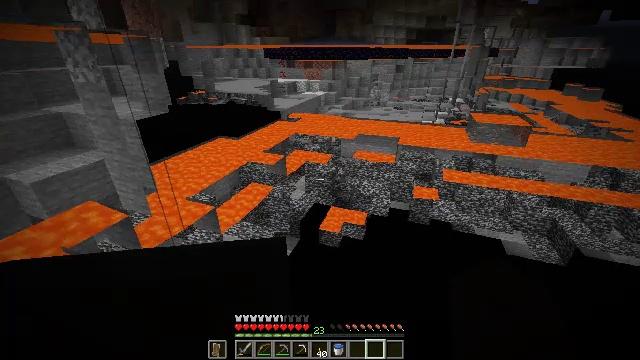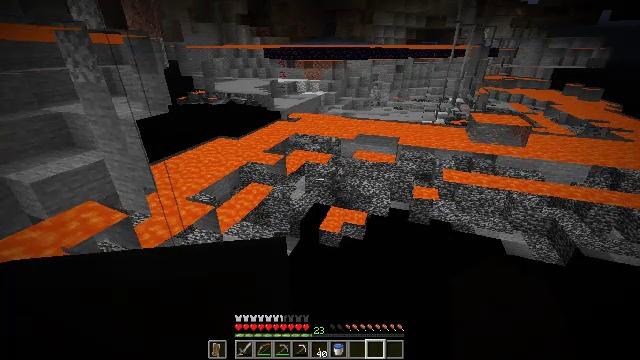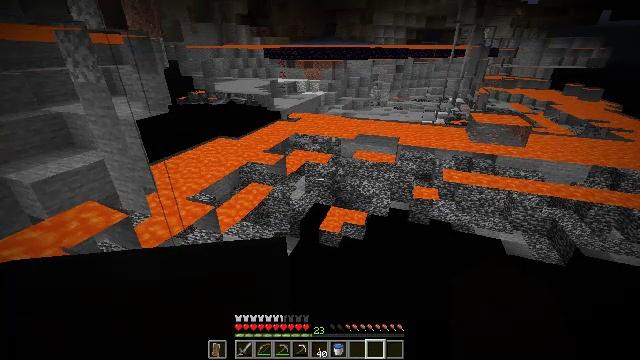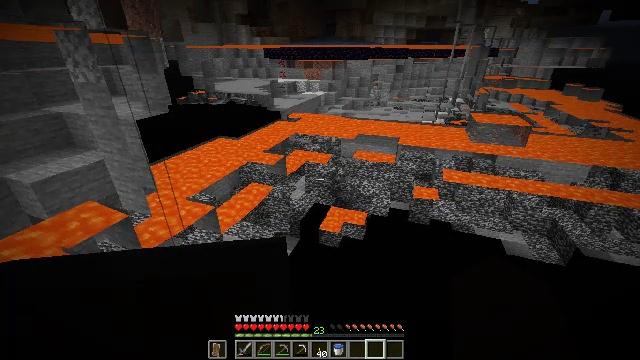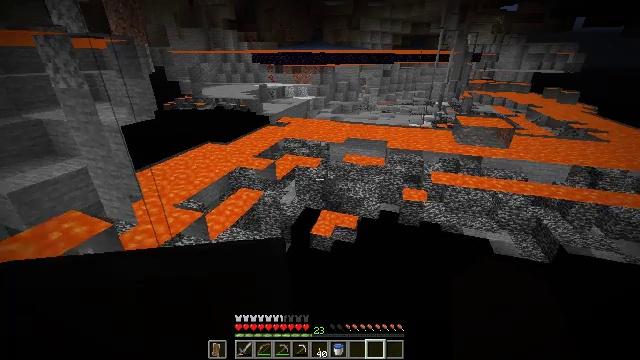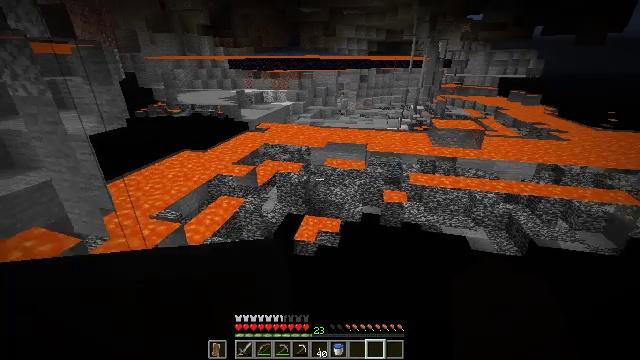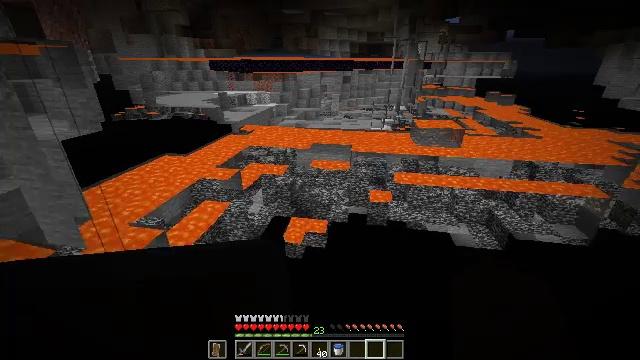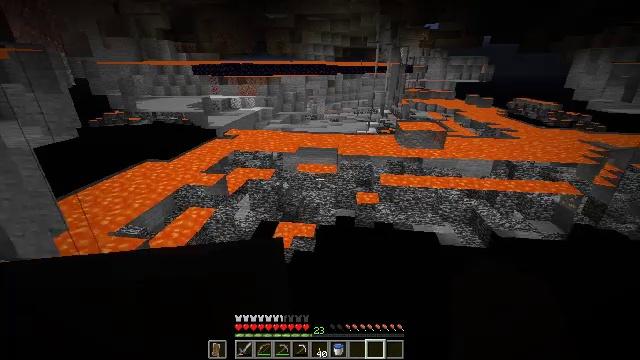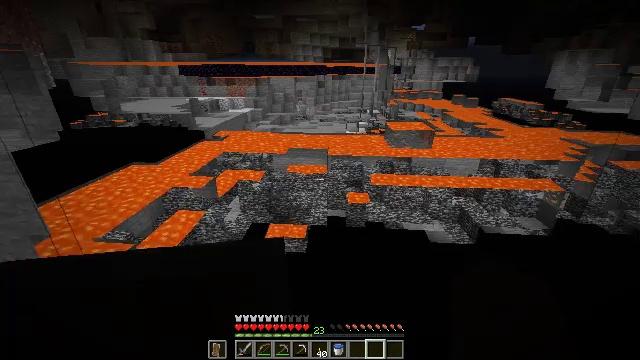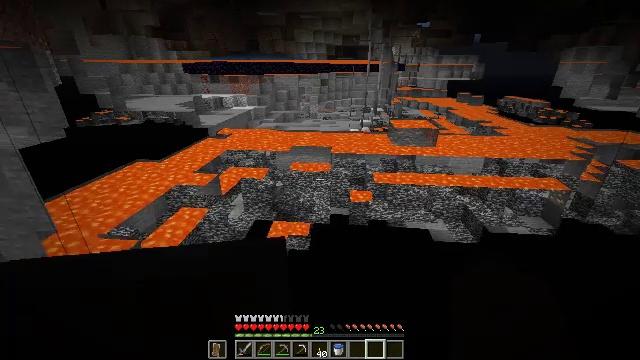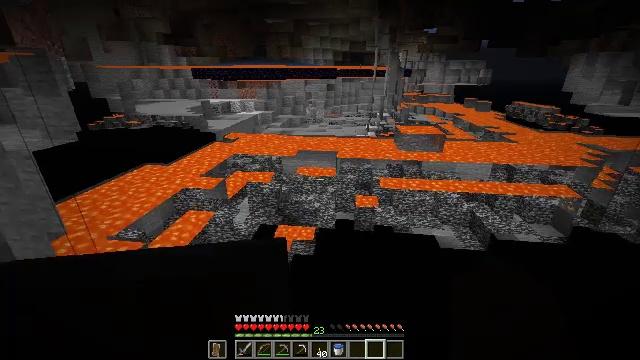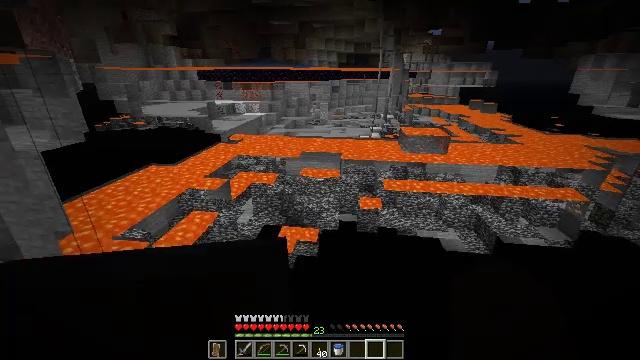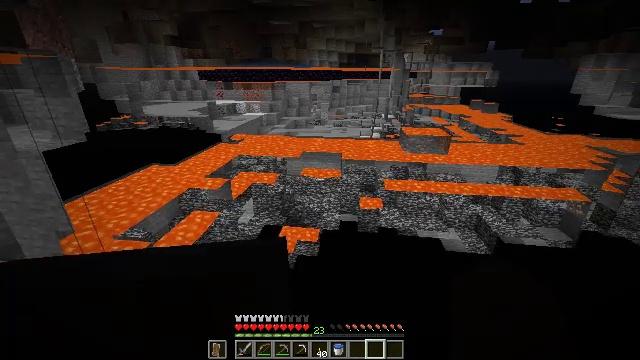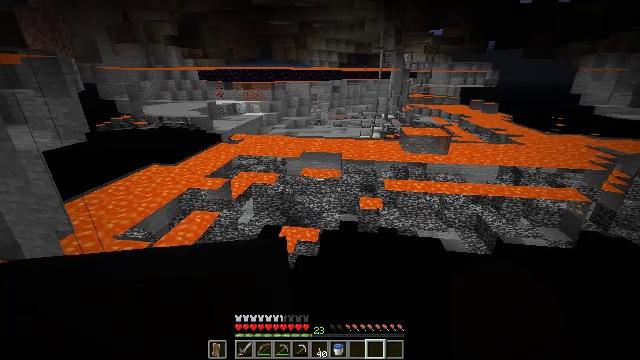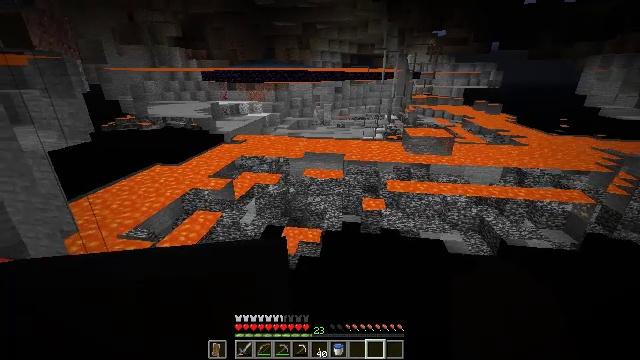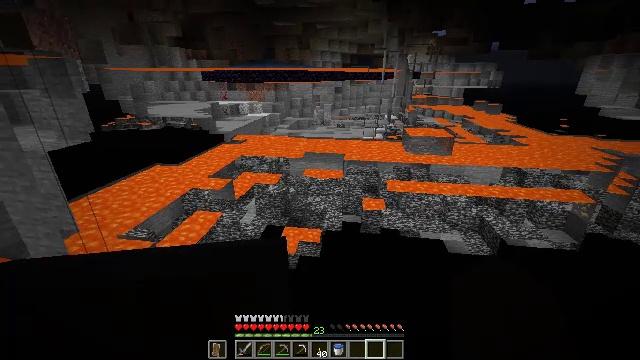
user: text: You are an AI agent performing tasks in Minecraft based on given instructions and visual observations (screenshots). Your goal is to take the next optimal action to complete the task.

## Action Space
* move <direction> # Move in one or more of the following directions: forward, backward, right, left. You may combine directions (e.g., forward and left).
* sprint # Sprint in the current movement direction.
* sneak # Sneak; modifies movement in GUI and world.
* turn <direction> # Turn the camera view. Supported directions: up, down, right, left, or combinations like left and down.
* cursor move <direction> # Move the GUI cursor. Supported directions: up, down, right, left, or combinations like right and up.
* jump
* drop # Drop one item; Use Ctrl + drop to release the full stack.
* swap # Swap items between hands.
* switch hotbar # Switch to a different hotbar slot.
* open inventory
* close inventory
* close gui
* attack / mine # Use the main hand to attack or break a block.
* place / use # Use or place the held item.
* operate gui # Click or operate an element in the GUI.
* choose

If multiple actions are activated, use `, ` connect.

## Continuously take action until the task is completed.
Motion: motion action
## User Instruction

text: Break the piston head to collect it.
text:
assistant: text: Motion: no_op
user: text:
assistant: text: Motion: no_op
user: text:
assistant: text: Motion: no_op
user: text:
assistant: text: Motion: turn right
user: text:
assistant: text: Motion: turn right and up
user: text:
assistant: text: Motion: turn right
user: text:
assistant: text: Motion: turn right
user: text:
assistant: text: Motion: turn right
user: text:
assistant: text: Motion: no_op
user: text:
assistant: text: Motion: turn left and up
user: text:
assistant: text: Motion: no_op
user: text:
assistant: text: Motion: no_op
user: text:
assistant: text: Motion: no_op
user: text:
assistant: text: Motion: no_op
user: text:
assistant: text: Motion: no_op
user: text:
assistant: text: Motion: no_op
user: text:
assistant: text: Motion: no_op
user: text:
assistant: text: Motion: no_op
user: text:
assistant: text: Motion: no_op
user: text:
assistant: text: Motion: no_op
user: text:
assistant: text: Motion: no_op
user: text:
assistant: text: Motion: no_op
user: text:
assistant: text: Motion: no_op
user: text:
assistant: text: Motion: no_op
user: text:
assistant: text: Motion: no_op
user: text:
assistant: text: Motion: no_op
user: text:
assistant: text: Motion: no_op
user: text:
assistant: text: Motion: no_op
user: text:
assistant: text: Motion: no_op
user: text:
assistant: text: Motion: no_op